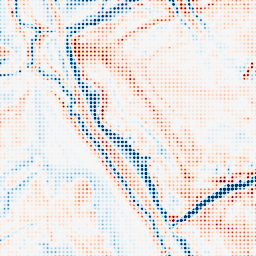
Category: multiscale
Decomposition family: dog_multiscale
Decomposition parameters: sigma_ratio: 1.4
n_scales: 5
base_sigma: 1
Upsampling method: sinc_hamming
Upsampling parameters: scale: 8
kernel_size: 4
Upsampling scale: 8